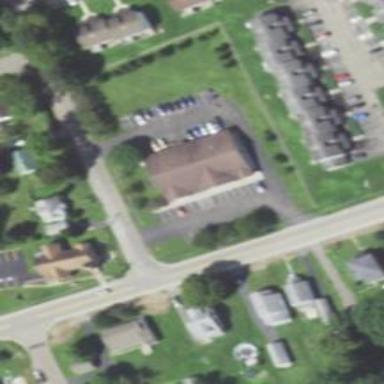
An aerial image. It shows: Veterinary facility.